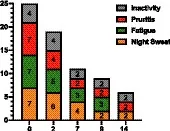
Constitutional. Symptoms over the indicated timeframe since the beginning of methotrexate treatment.
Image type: chart (chart)